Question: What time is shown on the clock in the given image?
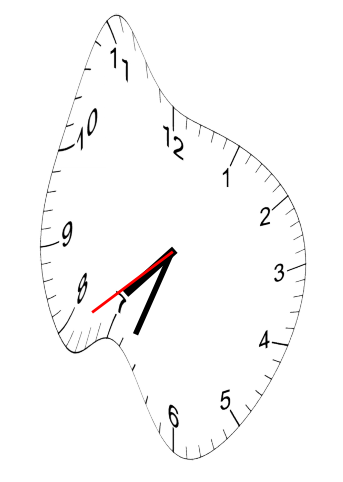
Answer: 07:33:39